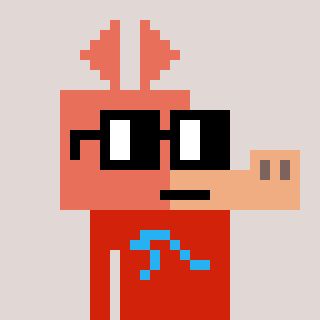
a pixel art character with square black glasses, a aardvark-shaped head and a red-colored body on a warm background